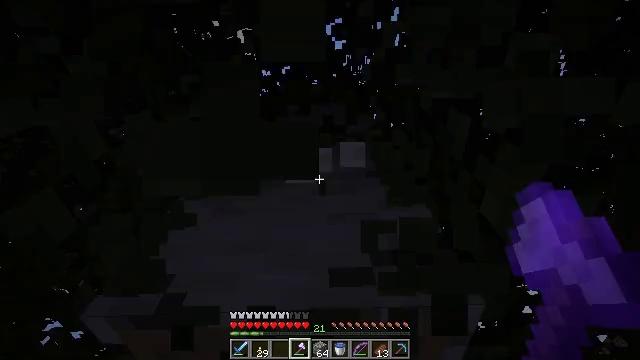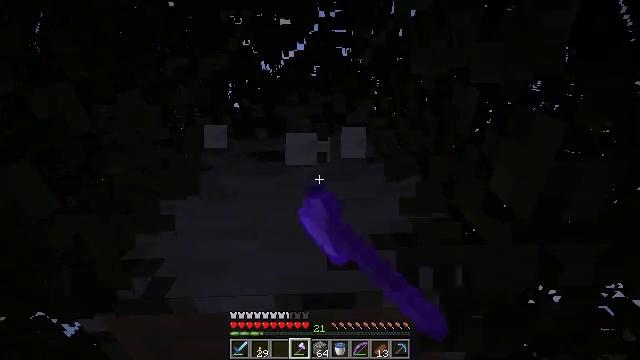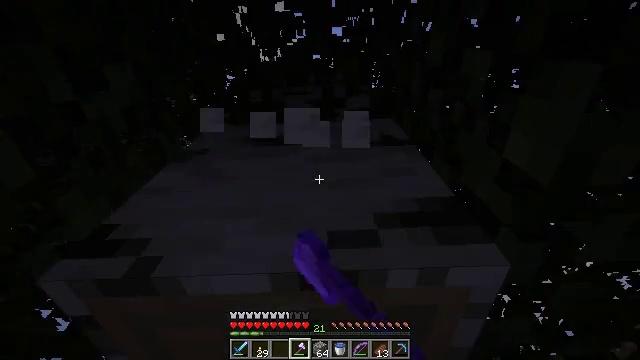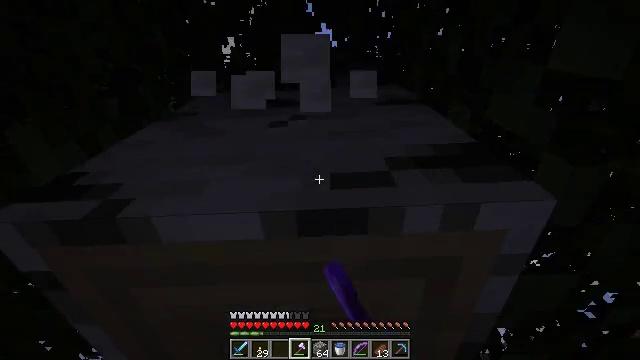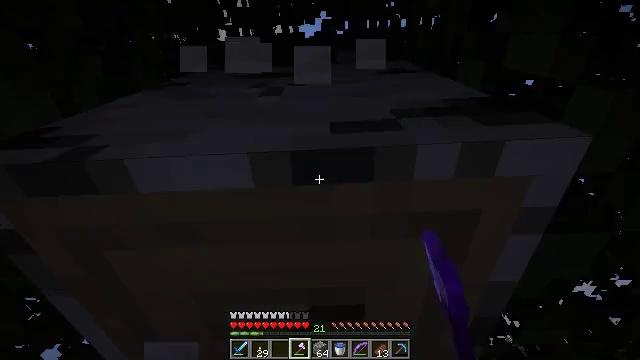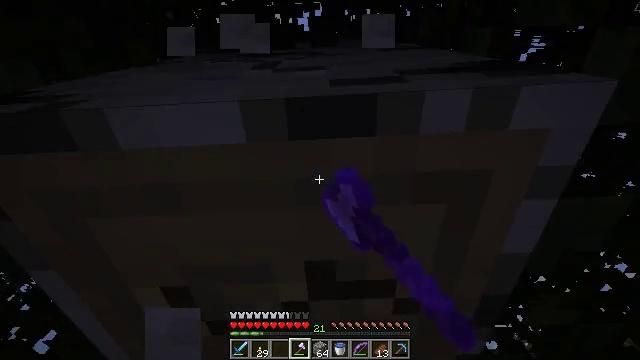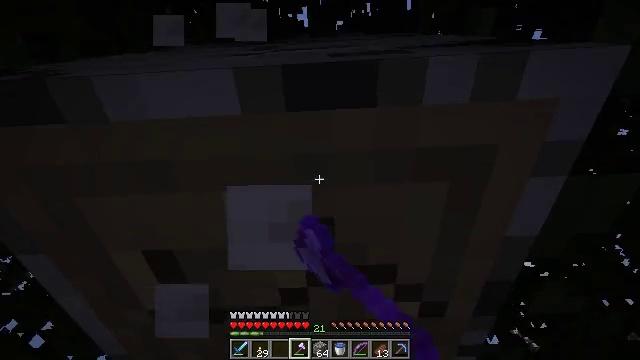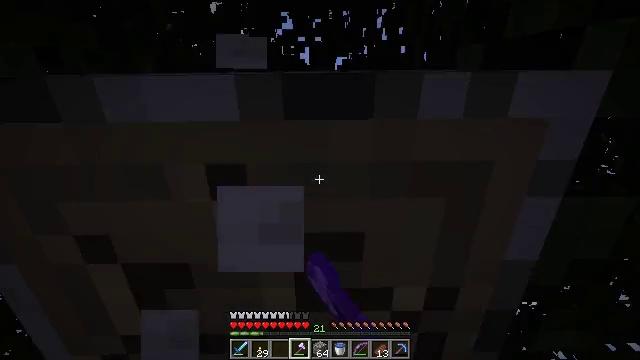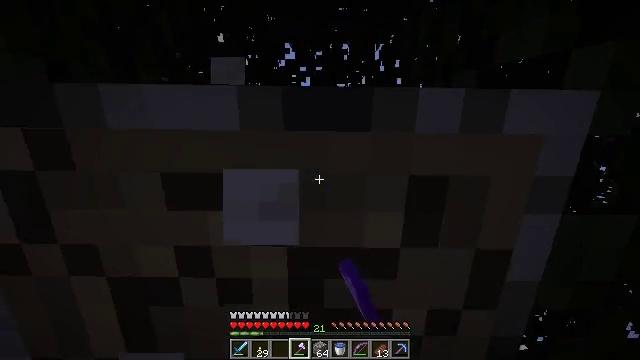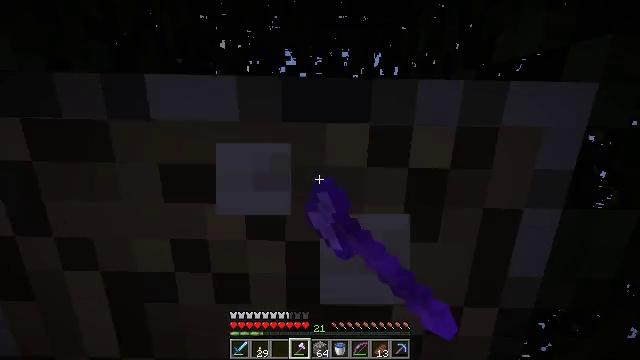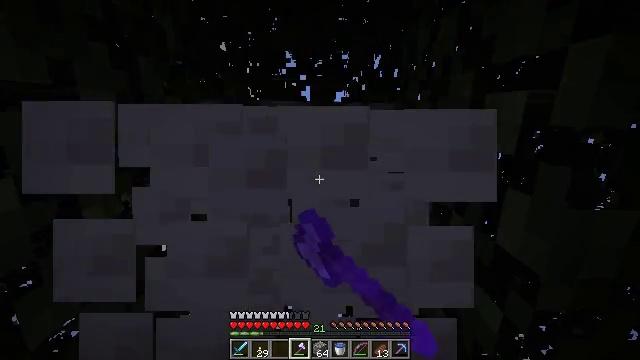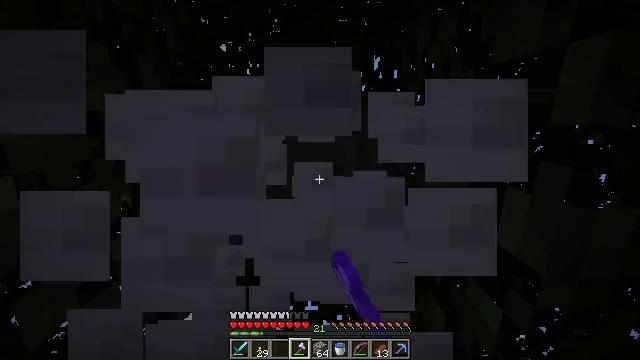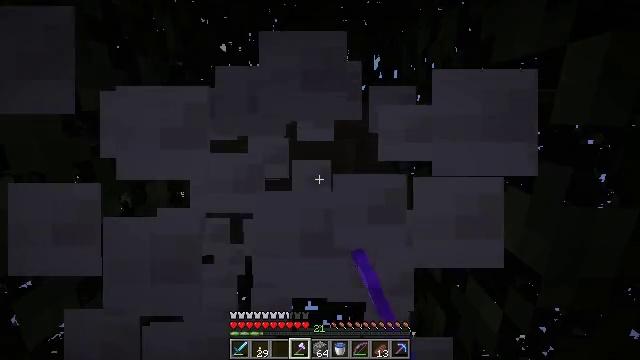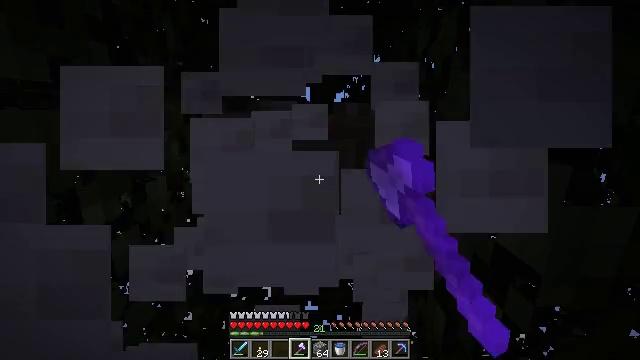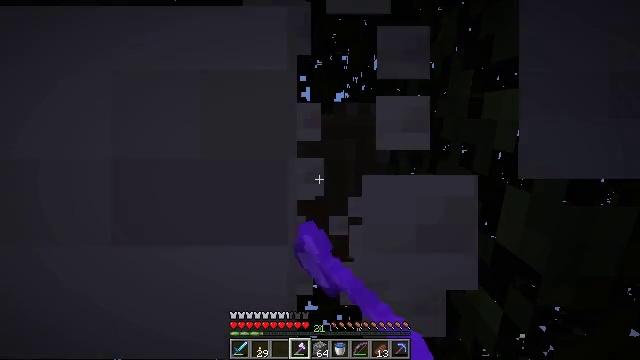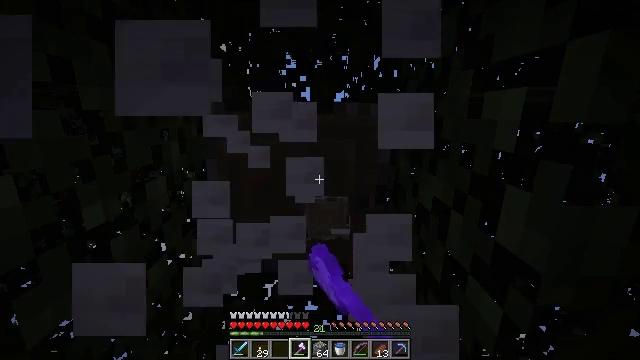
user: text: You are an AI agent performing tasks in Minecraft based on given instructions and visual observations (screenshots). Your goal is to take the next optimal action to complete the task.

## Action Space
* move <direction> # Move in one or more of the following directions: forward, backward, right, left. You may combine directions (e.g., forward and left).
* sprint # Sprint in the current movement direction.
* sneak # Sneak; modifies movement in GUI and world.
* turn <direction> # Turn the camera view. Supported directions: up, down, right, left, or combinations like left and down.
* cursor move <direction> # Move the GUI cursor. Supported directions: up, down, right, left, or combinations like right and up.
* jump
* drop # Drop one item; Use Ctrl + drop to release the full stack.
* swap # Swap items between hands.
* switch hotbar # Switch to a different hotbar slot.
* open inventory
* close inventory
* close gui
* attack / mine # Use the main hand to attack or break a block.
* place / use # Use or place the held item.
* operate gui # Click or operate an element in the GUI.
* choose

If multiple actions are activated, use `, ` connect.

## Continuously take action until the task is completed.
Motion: motion action
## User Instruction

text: Break the birch log in the forest.
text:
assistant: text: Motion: move forward, attack / mine
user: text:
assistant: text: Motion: move forward, attack / mine
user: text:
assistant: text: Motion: move forward, attack / mine
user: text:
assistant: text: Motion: attack / mine
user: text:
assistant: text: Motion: attack / mine
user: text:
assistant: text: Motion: attack / mine
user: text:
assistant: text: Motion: turn right and up, attack / mine
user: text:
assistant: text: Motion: turn right and up, attack / mine
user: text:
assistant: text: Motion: turn up, attack / mine
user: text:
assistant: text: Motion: attack / mine
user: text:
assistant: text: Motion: attack / mine
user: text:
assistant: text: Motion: attack / mine
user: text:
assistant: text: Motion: attack / mine
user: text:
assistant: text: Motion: attack / mine
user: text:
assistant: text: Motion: attack / mine
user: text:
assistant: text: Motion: attack / mine
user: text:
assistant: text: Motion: attack / mine
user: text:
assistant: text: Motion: attack / mine
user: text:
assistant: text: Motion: attack / mine
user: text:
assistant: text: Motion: attack / mine
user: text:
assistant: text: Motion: attack / mine
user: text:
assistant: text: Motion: attack / mine
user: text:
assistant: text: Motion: attack / mine
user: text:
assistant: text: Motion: attack / mine
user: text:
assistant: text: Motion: attack / mine
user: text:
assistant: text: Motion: attack / mine
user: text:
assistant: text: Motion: attack / mine
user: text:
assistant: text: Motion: attack / mine
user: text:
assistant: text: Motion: attack / mine
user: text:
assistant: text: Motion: attack / mine